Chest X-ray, PA view. Patient: 53 years old, sex M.
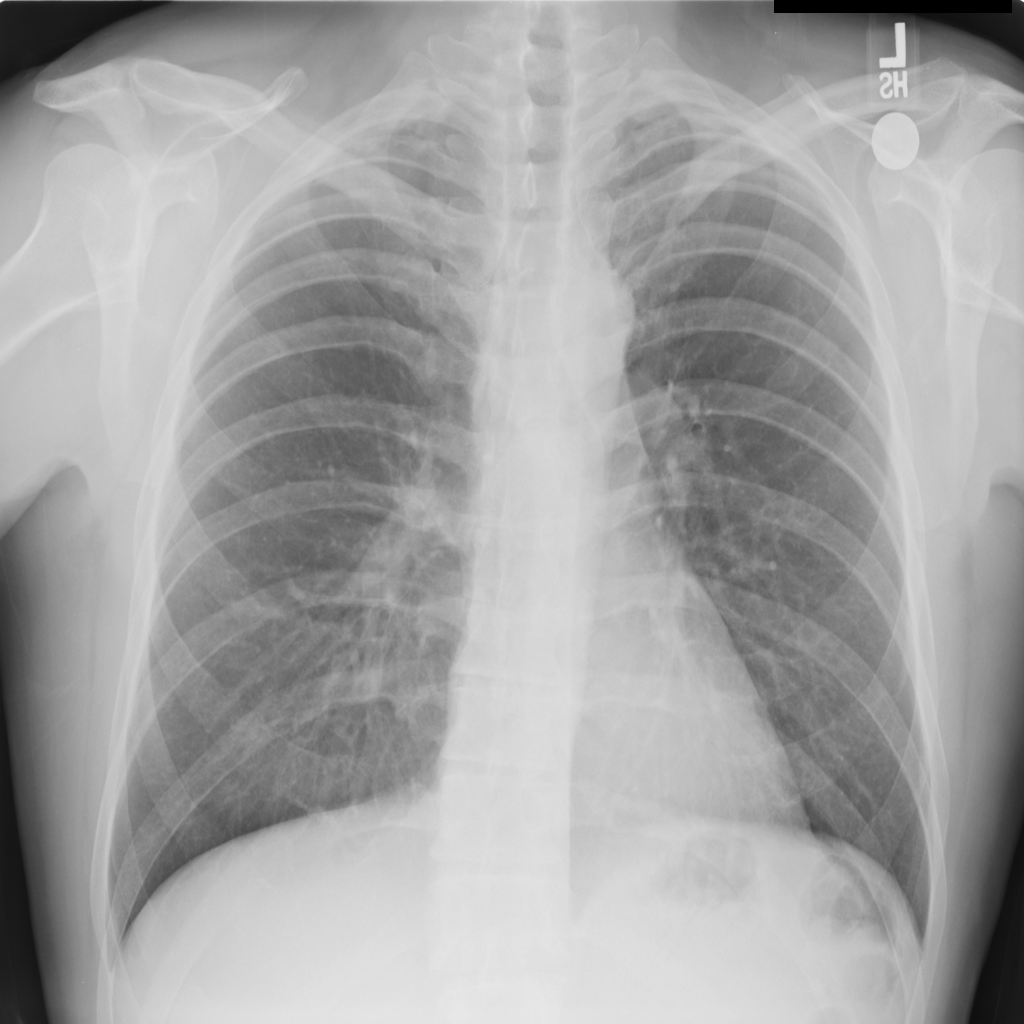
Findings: No Finding